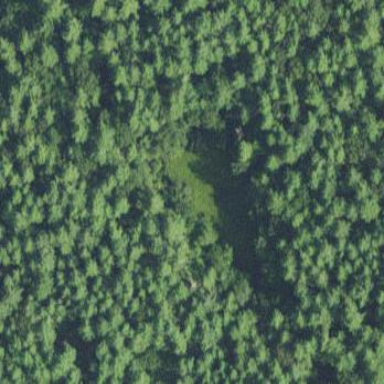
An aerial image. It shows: Marshy wetland area.